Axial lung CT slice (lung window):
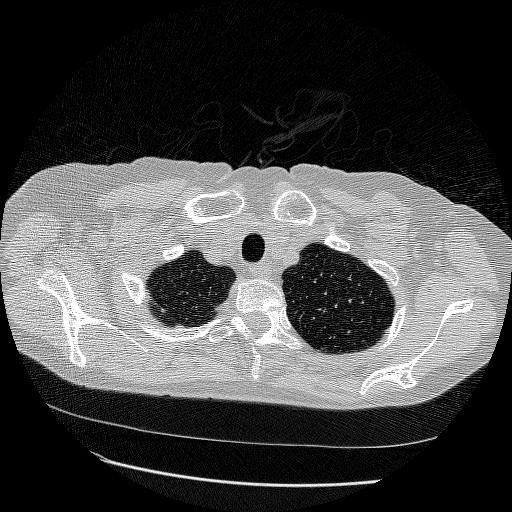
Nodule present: no